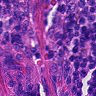
Metastatic tissue present: no